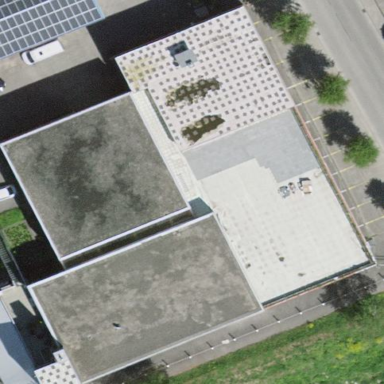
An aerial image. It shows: Industrial building.